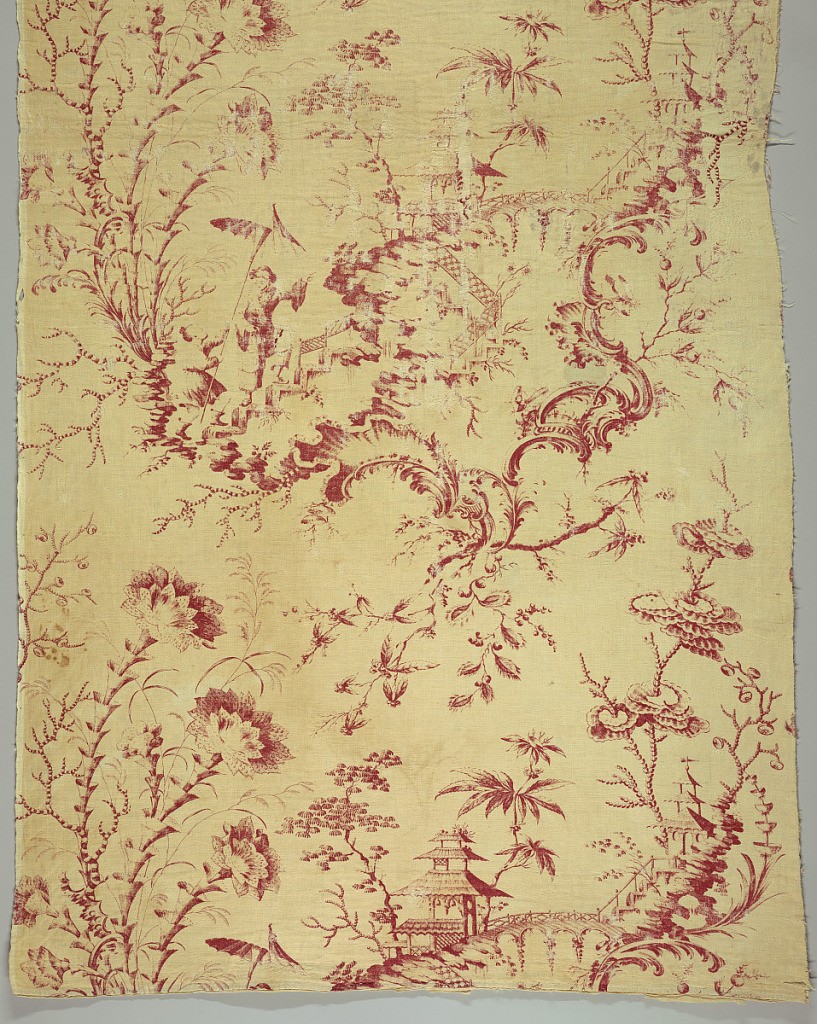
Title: Chinese Figures
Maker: Bromley Hall, Middlesex, England, 1712–1763
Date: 1765
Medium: cotton Technique: printed by engraved plate on plain weave
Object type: Textile
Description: Off-white cotton, copperplate-printed in a red Chinoiserie design, in the style of Jean-Baptiste Pillement. A young man and a servant carrying a standard ascend a floating stair to a pavilion, amid fantastical foliage. The panel shows one full repeat, and parts of two others. The fabric is pieced at the top, quilted and interlined with wool.